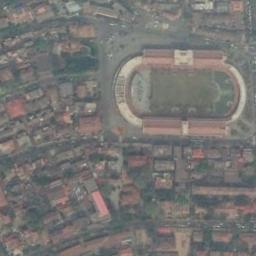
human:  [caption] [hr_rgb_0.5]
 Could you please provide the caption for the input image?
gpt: There are many buildings beside the stadium .

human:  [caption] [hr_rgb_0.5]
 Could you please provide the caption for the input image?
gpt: The stadium is next to some buildings and trees .

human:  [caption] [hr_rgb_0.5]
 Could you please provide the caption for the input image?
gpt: The stadium is shaped like a ring .

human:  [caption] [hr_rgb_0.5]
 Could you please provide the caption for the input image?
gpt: Oval stadium is built next to the residential area, Surrounded by a lot of vegetation .

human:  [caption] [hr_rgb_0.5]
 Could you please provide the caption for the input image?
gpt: There are many buildings around the stadium .